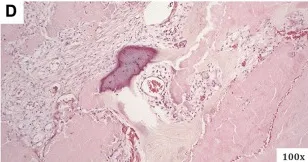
Microscopic views of slides in haematoxylin-eosin staining. Microscopically, cross-sections of the lung tissue with a defined nodular focus produced by an amorphous eosinophilic matrix (typical for the morphology of the amyloid deposits). Black arrow-the main part of the amyloidoma mass (with numerous calcifications), green arrow-residual lung tissue.
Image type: pathology (h&e)